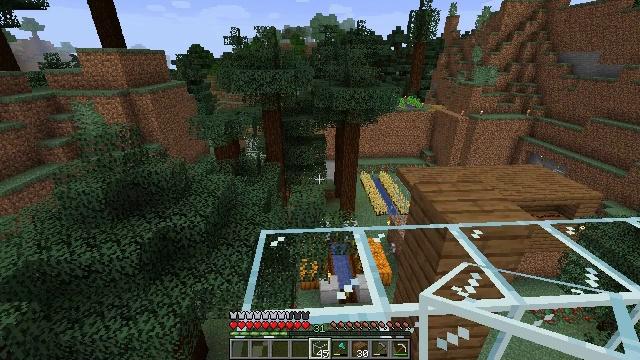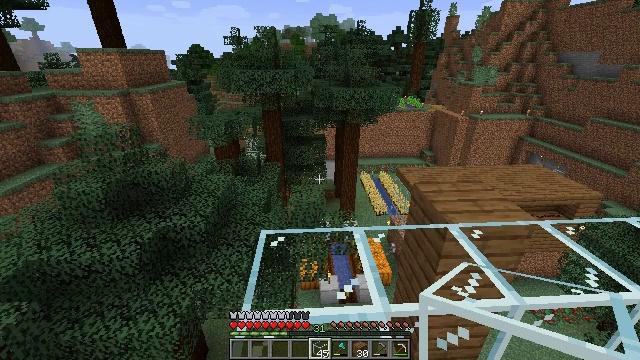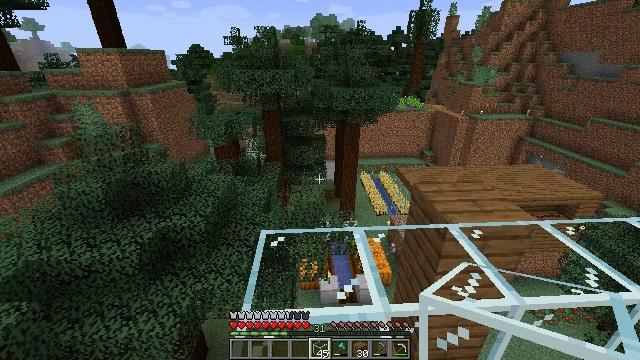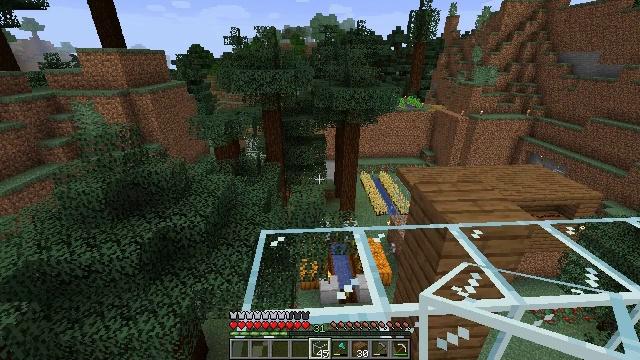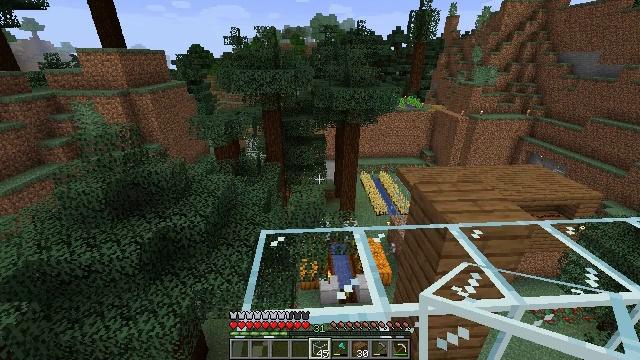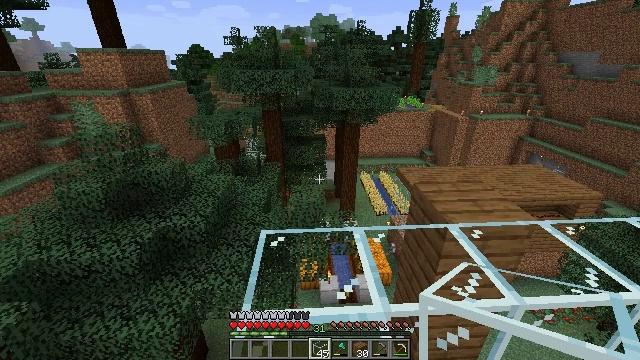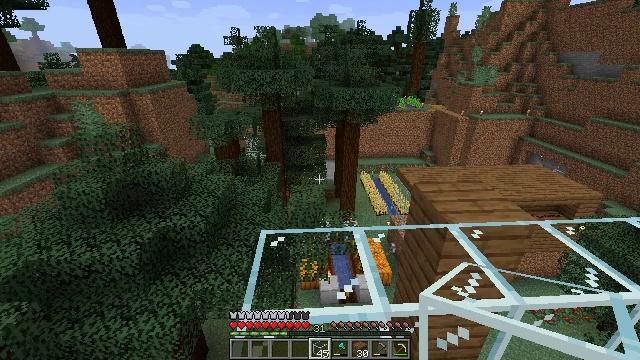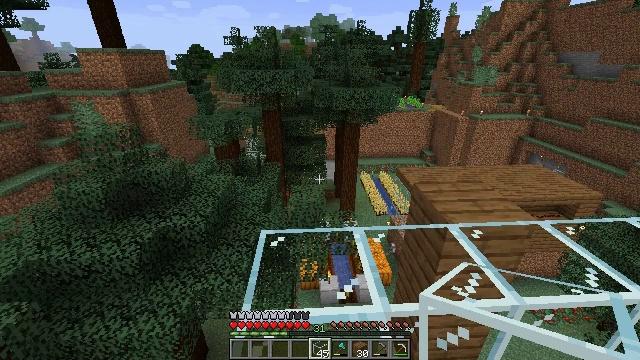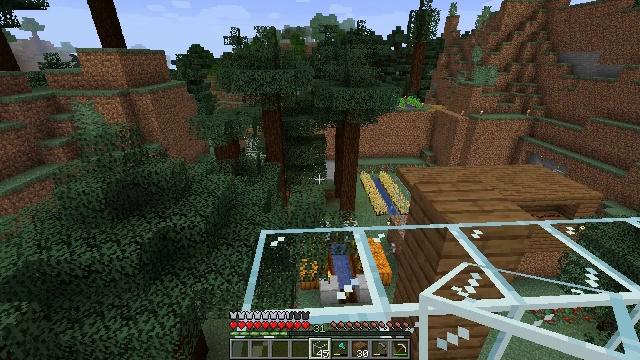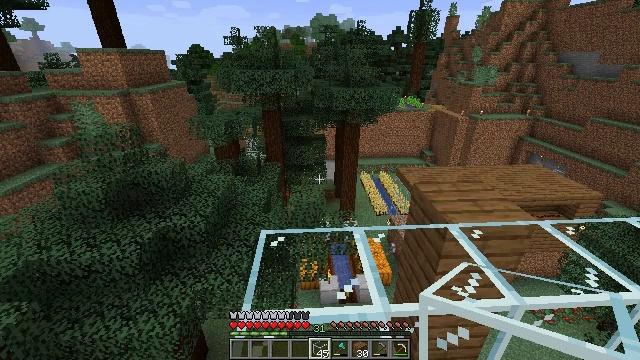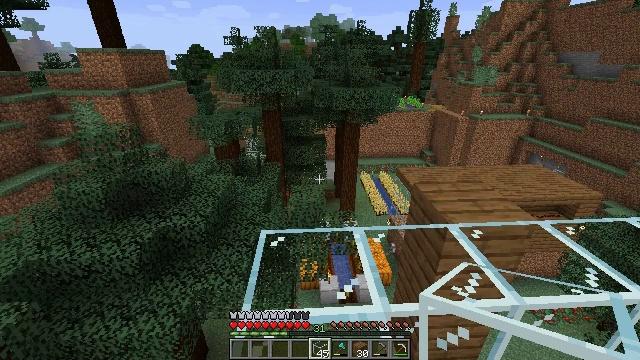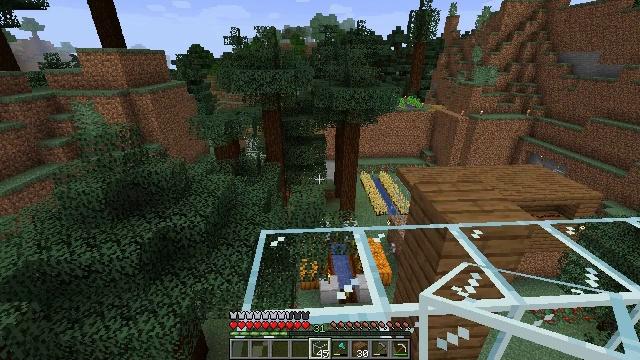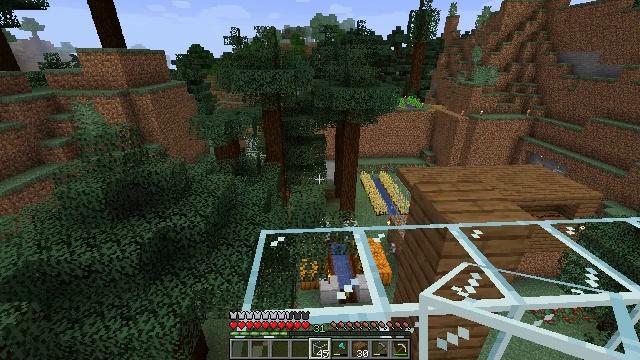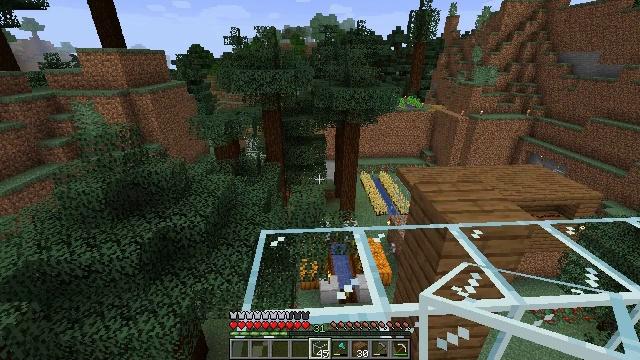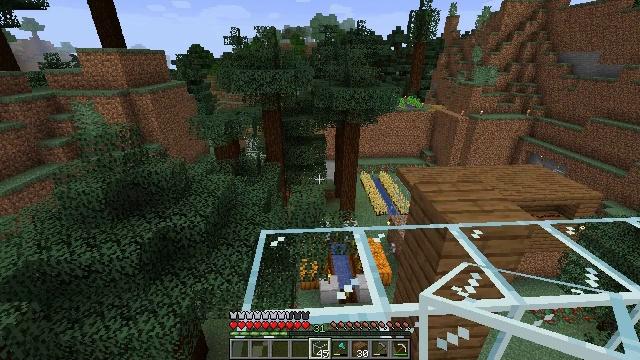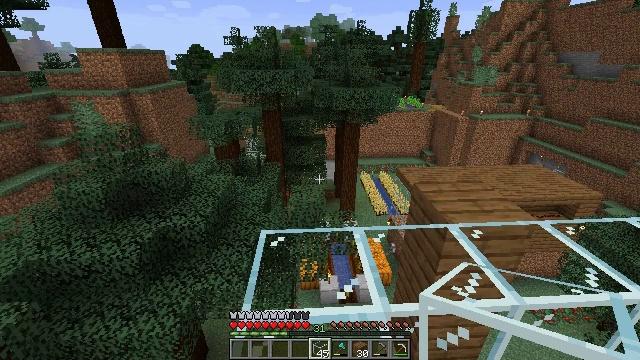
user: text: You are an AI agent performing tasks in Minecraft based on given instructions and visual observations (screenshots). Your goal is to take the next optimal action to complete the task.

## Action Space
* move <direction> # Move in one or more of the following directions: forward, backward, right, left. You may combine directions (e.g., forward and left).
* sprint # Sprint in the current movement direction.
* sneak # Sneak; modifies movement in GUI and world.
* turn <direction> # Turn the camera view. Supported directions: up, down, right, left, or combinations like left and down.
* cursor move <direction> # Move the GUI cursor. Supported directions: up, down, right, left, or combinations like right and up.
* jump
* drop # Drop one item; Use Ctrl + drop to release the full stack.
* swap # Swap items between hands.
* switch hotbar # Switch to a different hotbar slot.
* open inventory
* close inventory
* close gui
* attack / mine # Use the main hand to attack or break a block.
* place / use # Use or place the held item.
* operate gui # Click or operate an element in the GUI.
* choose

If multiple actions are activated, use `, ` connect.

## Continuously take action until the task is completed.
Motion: motion action
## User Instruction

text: Mine spruce planks to gather materials.
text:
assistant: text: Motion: no_op
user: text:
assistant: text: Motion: no_op
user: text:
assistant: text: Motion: no_op
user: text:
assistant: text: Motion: no_op
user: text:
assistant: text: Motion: no_op
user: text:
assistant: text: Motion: no_op
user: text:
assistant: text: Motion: no_op
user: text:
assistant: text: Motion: no_op
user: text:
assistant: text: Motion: no_op
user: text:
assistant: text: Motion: no_op
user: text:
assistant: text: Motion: no_op
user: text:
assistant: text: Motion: no_op
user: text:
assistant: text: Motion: no_op
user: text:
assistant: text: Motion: no_op
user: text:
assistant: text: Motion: no_op
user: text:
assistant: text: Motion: no_op
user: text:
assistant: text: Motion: no_op
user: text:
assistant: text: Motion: no_op
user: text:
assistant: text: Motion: no_op
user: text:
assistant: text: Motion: no_op
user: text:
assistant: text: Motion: no_op
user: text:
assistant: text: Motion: no_op
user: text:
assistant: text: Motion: no_op
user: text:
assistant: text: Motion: no_op
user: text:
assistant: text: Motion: no_op
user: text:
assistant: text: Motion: no_op
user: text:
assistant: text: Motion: no_op
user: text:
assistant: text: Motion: no_op
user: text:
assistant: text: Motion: no_op
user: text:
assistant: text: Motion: no_op